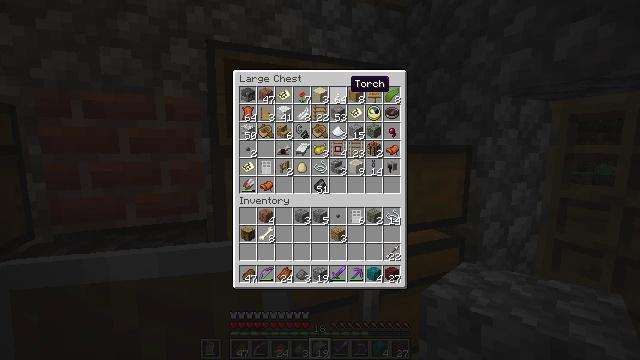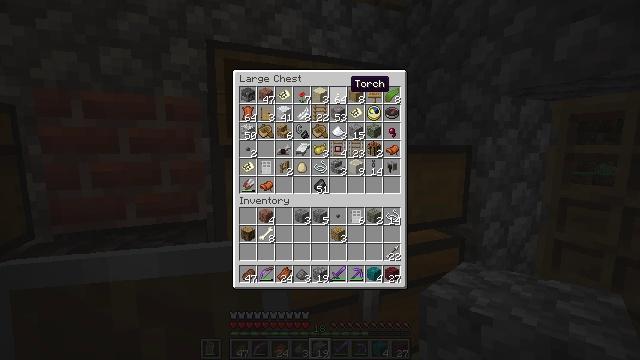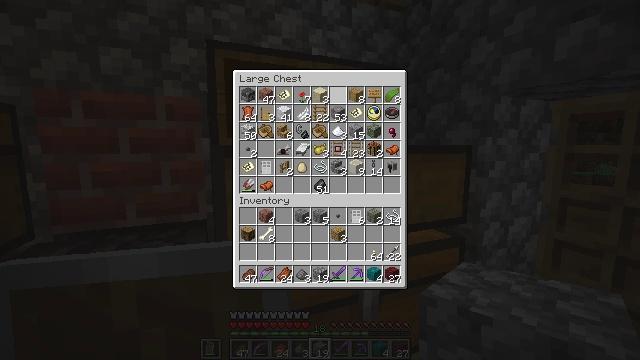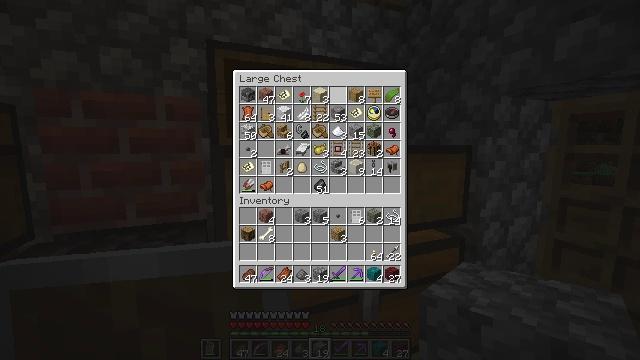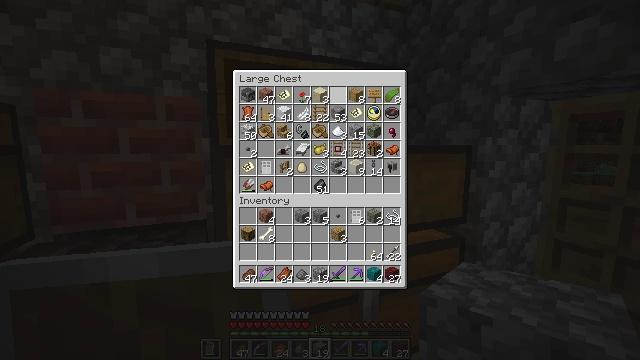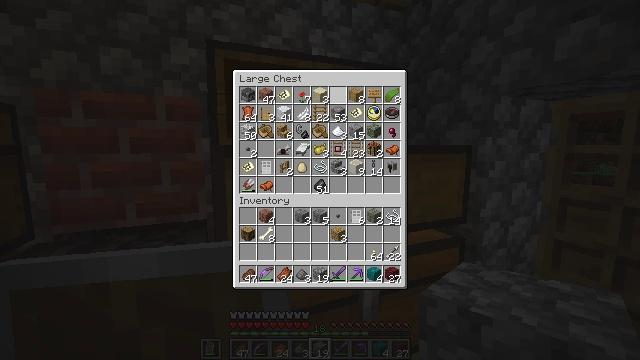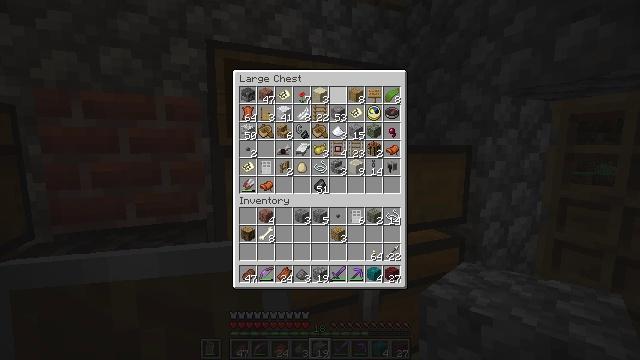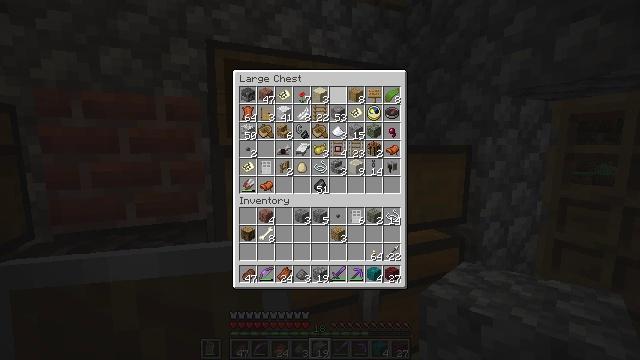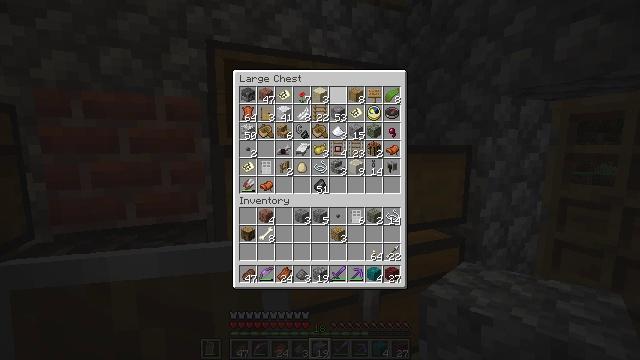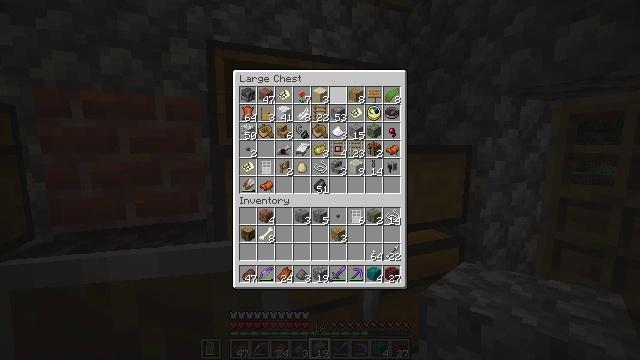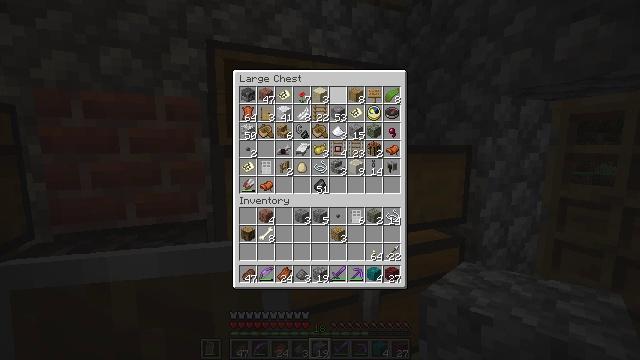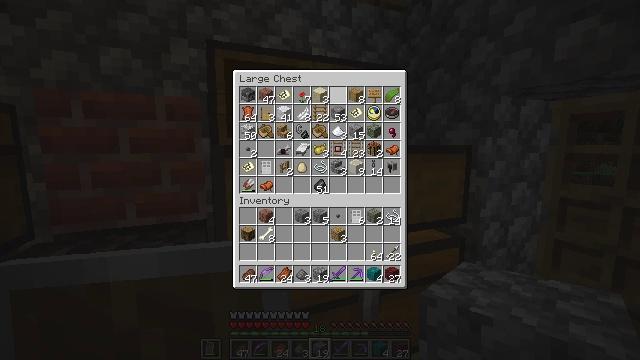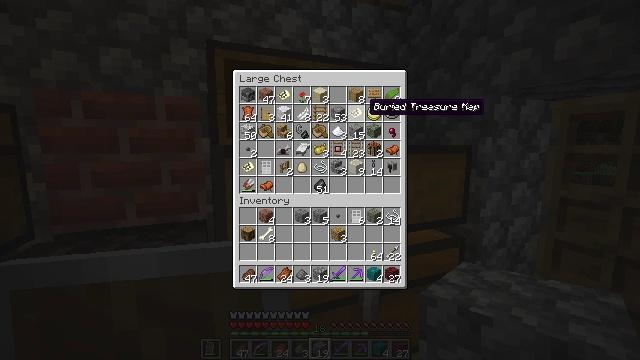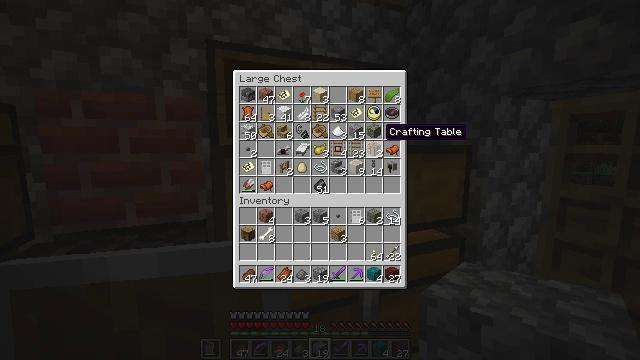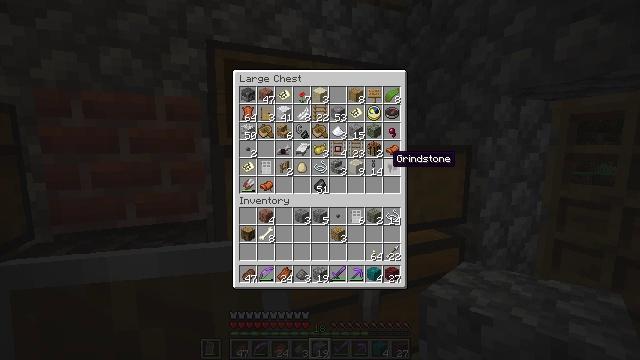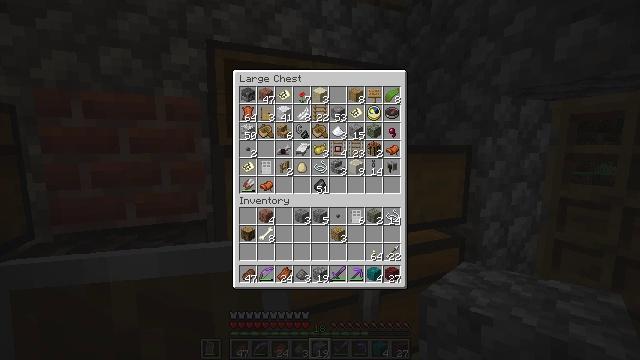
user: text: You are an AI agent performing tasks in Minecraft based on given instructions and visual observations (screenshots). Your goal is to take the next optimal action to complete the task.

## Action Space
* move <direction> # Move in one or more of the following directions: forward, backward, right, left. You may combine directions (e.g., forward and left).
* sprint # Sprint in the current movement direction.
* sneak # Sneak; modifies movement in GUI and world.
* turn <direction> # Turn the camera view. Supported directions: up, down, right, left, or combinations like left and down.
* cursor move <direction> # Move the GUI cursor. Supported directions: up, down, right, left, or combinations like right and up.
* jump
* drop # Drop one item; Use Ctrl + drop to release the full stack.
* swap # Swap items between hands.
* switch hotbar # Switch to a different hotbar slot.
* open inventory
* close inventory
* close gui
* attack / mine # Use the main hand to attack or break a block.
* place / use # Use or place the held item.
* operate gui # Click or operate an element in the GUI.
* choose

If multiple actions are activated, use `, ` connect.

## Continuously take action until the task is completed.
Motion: motion action
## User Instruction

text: Clear the ground by mining grass.
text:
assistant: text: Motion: sneak
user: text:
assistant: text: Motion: sneak, use / place
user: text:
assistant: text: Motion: sneak, use / place
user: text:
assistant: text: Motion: sneak
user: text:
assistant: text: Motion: no_op
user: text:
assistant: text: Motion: no_op
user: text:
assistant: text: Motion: no_op
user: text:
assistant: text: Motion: no_op
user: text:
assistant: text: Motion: no_op
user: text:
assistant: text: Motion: no_op
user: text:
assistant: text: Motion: no_op
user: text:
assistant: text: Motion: turn right and down
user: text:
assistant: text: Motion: turn right and down
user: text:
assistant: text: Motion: turn right and down
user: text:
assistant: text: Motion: turn down
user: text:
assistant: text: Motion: turn down
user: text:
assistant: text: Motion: turn down
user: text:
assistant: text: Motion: no_op
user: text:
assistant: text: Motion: no_op
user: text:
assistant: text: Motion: no_op
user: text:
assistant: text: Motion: no_op
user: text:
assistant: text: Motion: attack / mine
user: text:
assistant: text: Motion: turn down
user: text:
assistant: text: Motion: turn down
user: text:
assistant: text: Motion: no_op
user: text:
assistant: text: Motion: attack / mine
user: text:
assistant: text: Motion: attack / mine
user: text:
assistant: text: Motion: no_op
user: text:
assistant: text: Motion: no_op
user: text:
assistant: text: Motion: turn up